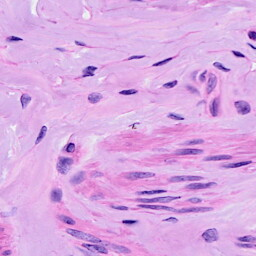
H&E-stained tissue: Ovarian